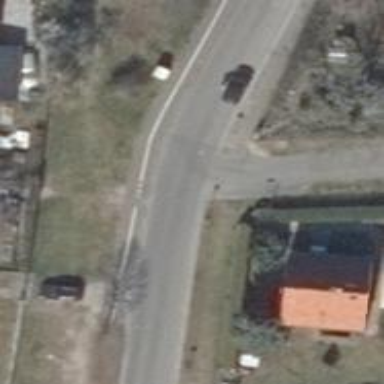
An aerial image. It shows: Residential road with asphalt surface.